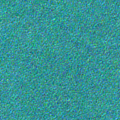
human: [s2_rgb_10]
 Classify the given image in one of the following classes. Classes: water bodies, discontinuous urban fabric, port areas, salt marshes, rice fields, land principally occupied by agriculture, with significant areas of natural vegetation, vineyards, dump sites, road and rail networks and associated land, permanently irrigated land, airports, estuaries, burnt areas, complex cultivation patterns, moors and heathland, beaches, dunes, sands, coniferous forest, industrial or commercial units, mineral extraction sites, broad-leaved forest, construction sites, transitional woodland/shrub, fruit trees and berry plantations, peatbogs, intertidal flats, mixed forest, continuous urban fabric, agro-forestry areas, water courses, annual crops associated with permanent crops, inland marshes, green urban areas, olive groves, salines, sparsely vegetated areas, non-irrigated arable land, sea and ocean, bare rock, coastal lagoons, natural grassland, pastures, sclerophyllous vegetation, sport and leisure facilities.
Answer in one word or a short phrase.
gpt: sea and ocean